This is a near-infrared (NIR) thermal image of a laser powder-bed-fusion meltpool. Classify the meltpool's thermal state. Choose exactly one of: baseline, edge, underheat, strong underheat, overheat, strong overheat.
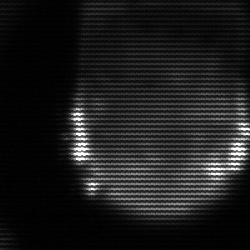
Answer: edge